Question: I'm using the bootstrap typeahead.js to display a drop down list. I have this:
'''
<ul class="abc">
<li class="data-list"></li>
<li class="data-list"></li>
<li class="data-list"></li>
<li class="data-list"></li>
<li class="data-list"></li>
</ul>
'''
And I want to add an element within the list something like this:
'''
<ul class="abc">
<p>This is a list page</p>
<li class="data-list"></li>
<li class="data-list"></li>
<li class="data-list"></li>
<li class="data-list"></li>
<li class="data-list"></li>
</ul>
'''
Below is the screenshot attached on where iim trying to add the element.

The element should be above the first '<li>' i.e 'Testing'.
Any ideas please?? Thanks!
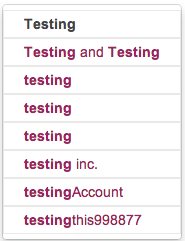
Answer: If you decide to use jQuery, you could use <URL>
'''
$(".abc").prepend("<p>This is a list page</p>");
'''
Though if you have multiple lists or multiple elements with that class, I might assign that particular list a unique id and use that to prepend something onto the element.
Of course if you wanted to add a '<li>' element which would be correct HTML, it would something similar.
'''
$(".abc").prepend("<li>This is a list page</li>");
'''
As per Alejandro's suggestion: If you wanted to use the paragraph element for custom style, you could add a class to the prepended list element and modify the CSS from there.
'''
$('.abc').prepend( $('<li>This is a list page</li>').addClass('data-text') );
'''
You would then be able to add style to 'li.data-text' without using paragraphs improperly in your list.